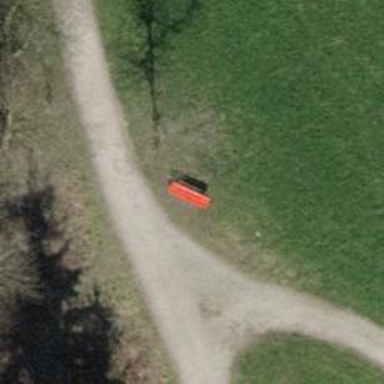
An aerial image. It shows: Bench for seating.